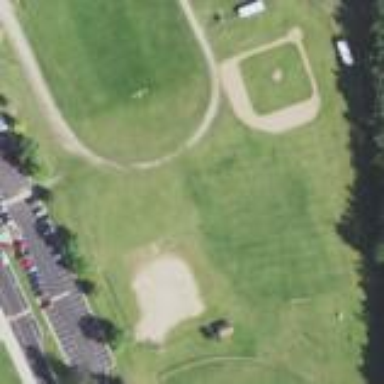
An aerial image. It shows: Baseball pitch for leisure land.